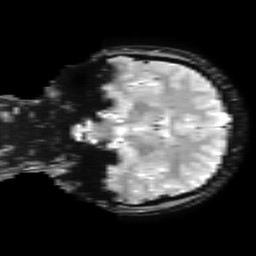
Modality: T2starw
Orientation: coronal
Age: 25
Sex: male
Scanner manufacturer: ge
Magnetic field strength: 3 T
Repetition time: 0.65 s
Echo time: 0.02 s